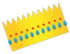
crown